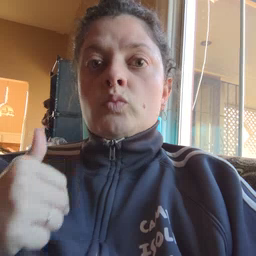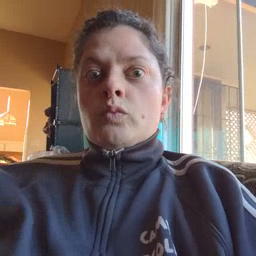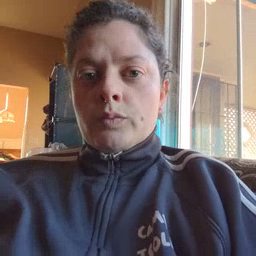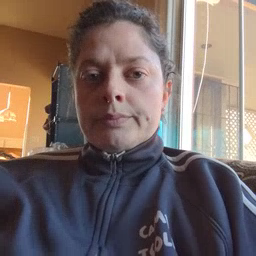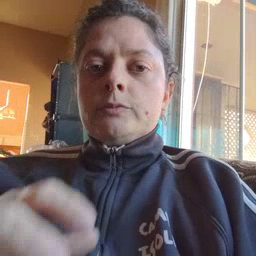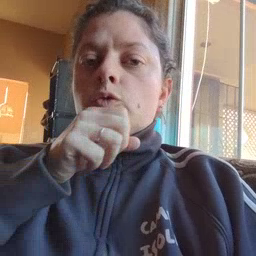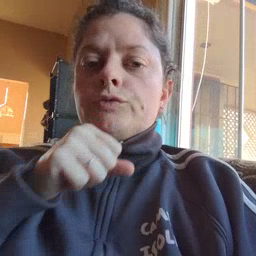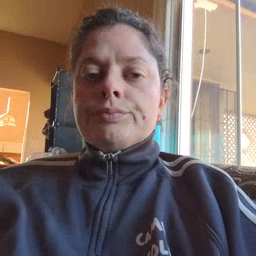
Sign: orange